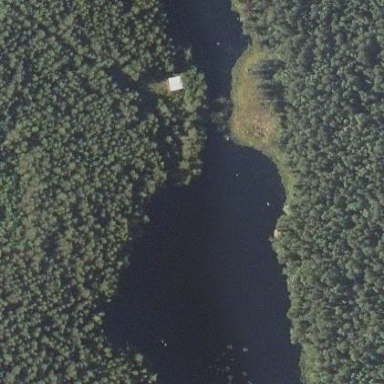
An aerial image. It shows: Serene lake.